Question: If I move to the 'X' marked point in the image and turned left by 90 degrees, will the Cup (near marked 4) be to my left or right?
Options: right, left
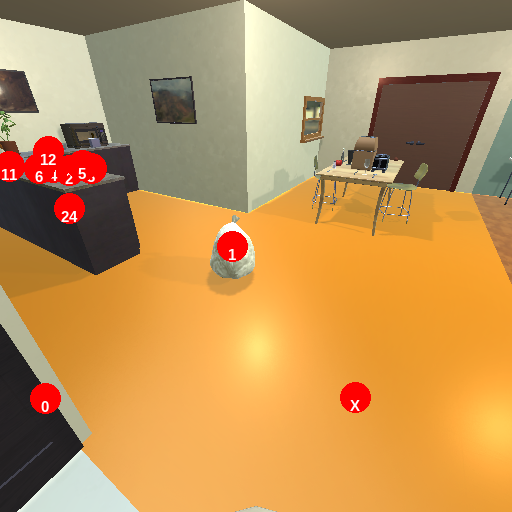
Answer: right